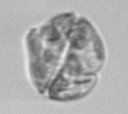
Label: Karenia